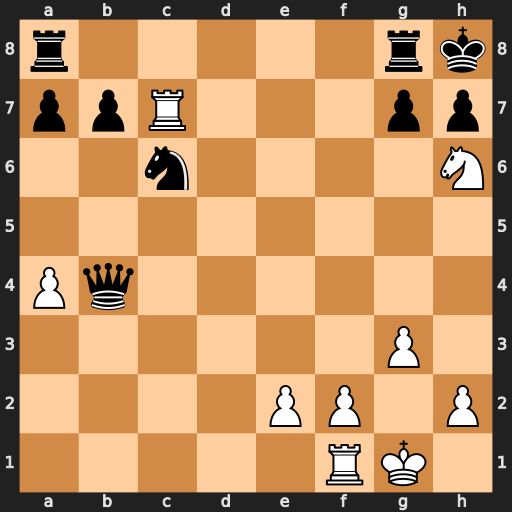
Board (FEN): r5rk/ppR3pp/2n4N/8/Pq6/6P1/4PP1P/5RK1
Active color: w
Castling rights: -
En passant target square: -
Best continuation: Nf7#